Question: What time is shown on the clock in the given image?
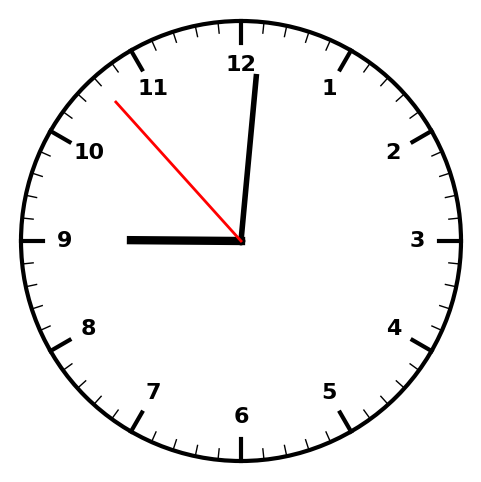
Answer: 09:00:53